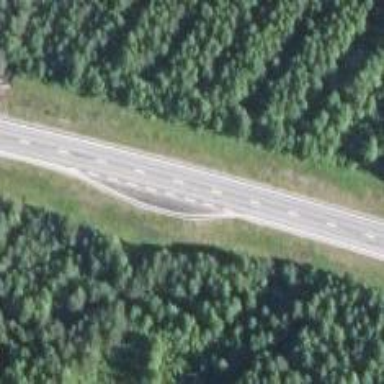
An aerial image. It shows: Asphalt trunk highway.